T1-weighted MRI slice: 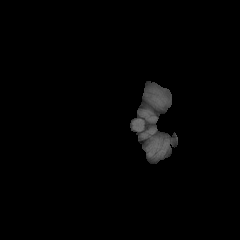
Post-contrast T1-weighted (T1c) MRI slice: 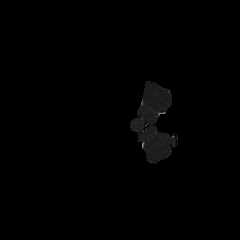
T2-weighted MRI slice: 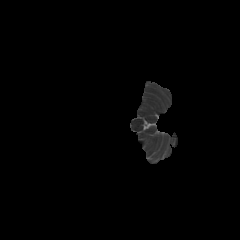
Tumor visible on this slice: no